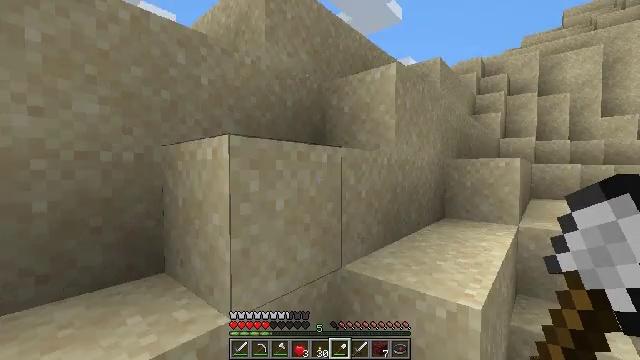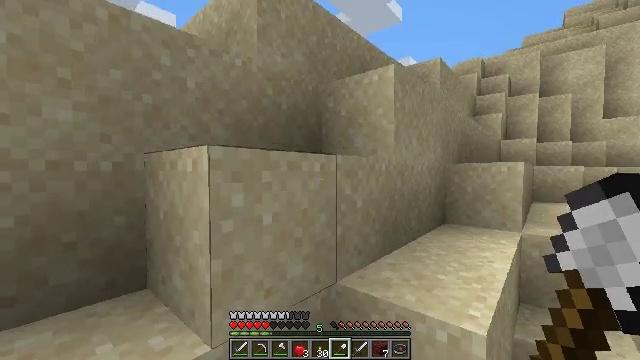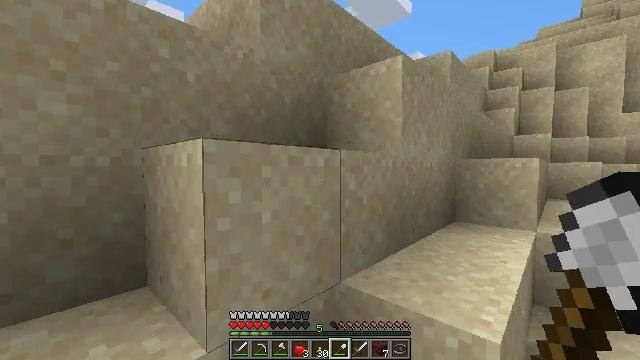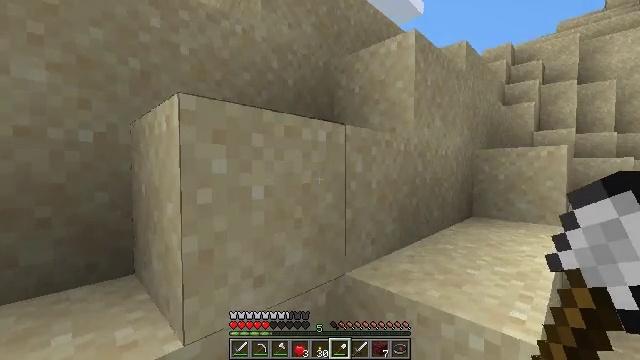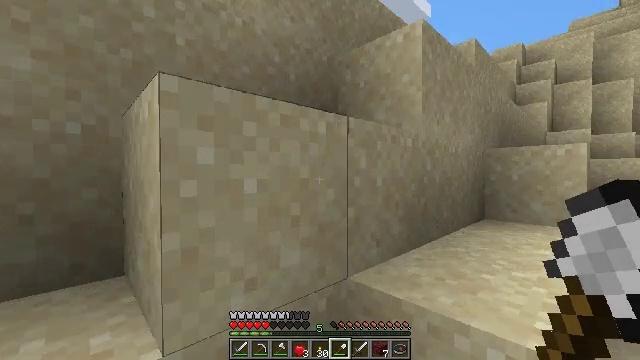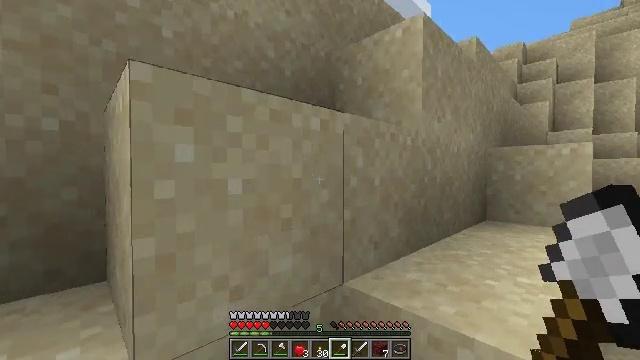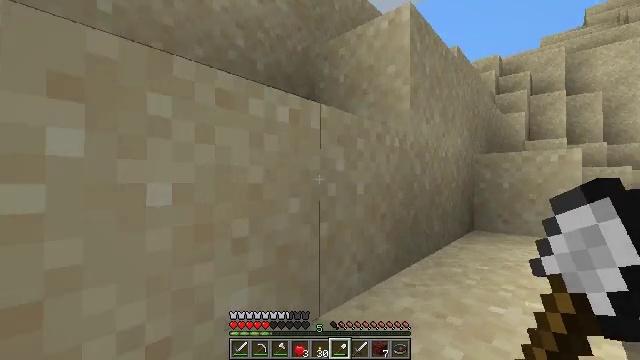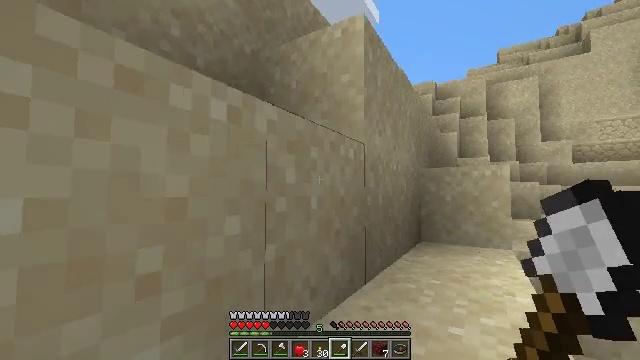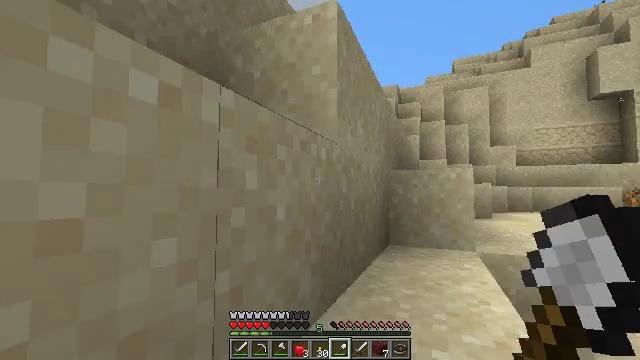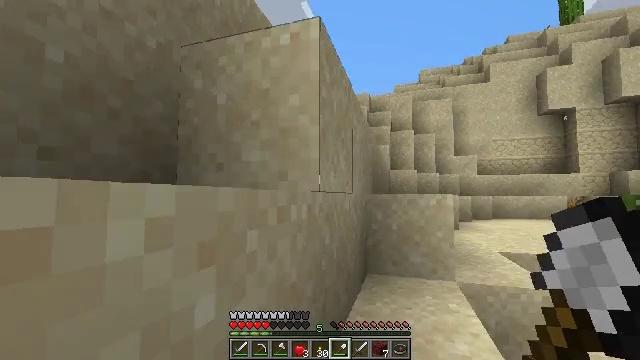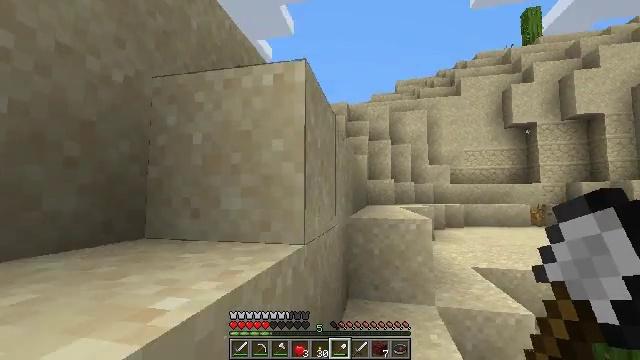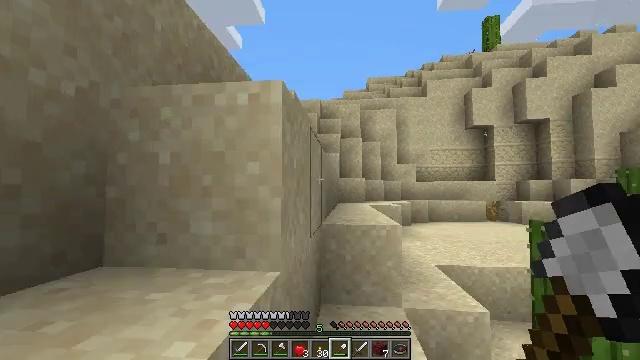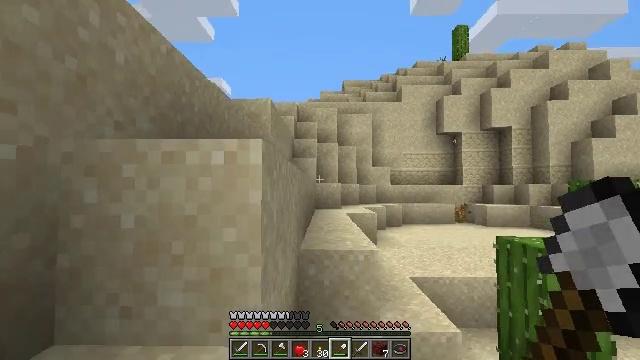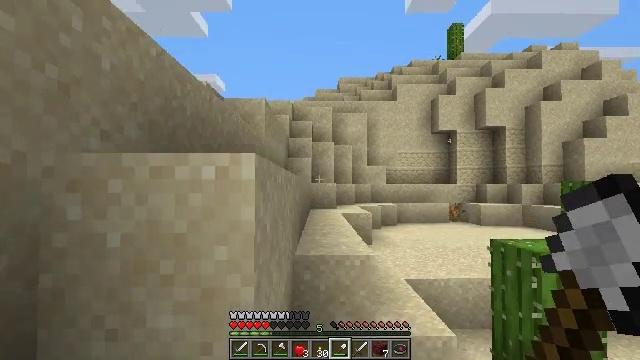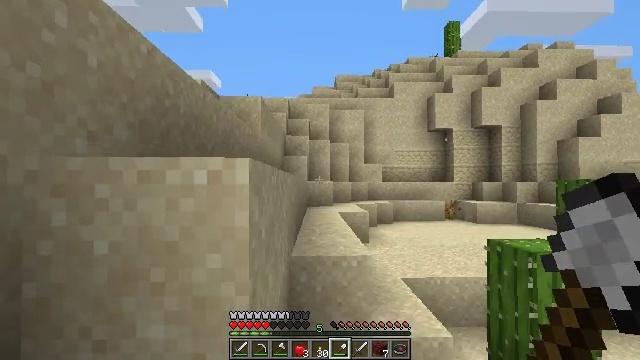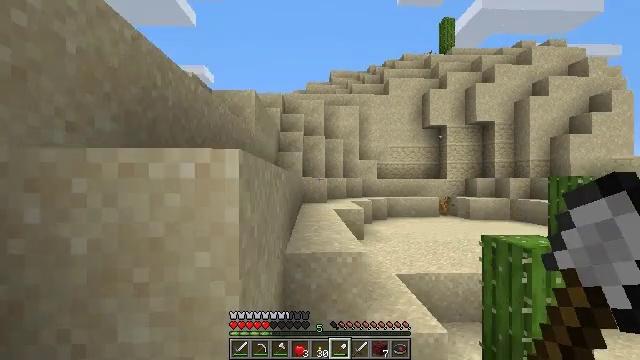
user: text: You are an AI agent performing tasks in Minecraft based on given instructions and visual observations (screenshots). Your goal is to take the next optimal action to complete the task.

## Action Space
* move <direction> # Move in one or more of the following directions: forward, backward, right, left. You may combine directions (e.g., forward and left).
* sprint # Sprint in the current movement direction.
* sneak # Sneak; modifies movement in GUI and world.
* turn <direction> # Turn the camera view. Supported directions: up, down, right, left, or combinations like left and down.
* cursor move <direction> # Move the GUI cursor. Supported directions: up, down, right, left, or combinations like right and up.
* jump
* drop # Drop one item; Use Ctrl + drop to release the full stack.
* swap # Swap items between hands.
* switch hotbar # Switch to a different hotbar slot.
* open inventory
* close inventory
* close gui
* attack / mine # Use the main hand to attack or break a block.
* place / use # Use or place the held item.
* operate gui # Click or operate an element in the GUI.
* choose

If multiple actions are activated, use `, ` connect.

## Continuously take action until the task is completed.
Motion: motion action
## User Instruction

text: Left click to mine the dead bush.
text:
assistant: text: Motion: move forward
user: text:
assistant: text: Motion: move forward, turn left
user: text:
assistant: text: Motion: move forward, turn left
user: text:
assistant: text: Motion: move forward, turn left
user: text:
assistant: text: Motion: move forward
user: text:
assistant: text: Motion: move forward, turn right and up
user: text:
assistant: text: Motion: move forward, turn right and up
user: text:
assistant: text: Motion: move forward, turn right
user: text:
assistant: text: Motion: move forward, turn right, jump
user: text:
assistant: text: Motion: move forward, turn right, jump
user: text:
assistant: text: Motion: move forward, turn right and down, jump
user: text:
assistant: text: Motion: move forward, turn right, jump
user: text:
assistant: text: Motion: move forward, turn right, jump
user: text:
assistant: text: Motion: move forward
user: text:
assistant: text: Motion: move forward, turn right
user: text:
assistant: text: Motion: move forward, turn right
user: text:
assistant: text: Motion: move forward, turn right
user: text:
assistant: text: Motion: move forward, turn right
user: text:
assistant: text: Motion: move forward
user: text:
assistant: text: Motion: move forward
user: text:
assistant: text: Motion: move forward
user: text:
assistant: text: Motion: move forward
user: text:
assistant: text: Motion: move forward
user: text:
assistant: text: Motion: move forward
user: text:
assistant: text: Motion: move forward
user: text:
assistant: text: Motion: move forward, turn left and down, jump
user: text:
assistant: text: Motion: move forward, turn left, jump
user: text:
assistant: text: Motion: move forward, turn left, jump
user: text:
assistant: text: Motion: move forward, jump
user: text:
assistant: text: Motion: move forward